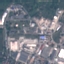
Label: Industrial